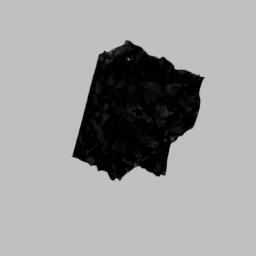
Label: nature